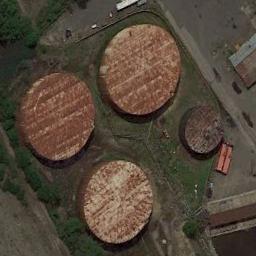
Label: storage_tank